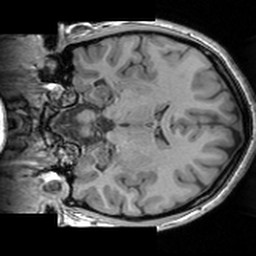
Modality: T1w
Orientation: coronal
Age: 19
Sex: female
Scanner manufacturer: siemens
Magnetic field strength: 3 T
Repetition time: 1.63 s
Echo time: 0.00311 s